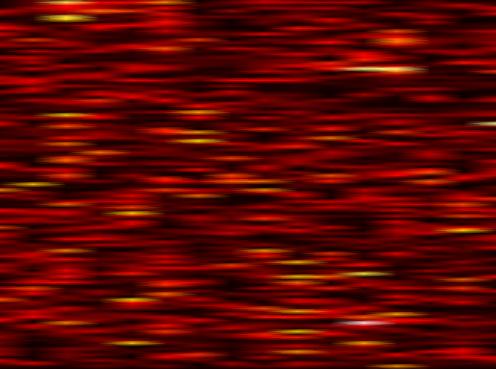
Label: FBMC